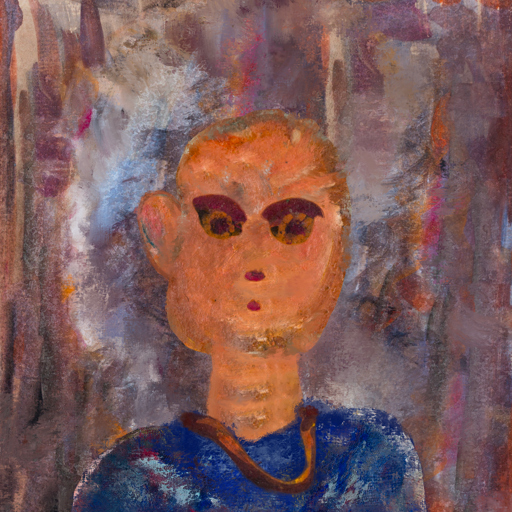
Background: Hypocrite, Head And Neck Front: Boggyland, Face Front: Doll, Bust: Irani, Hair Front: Blank, Head Accessory: Blank, Second Necklace: Comrade, Necklace: Blank, Baby: Blank